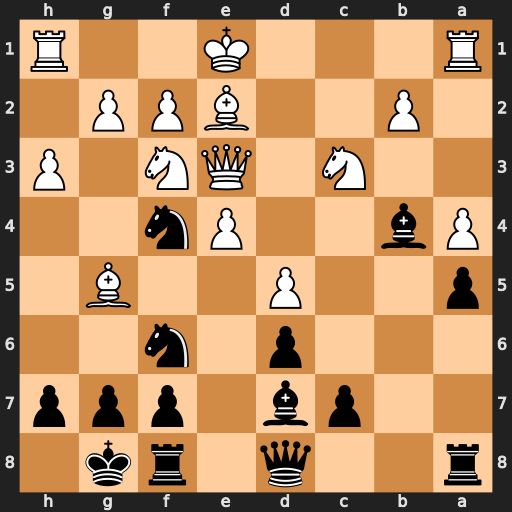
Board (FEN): r2q1rk1/2pb1ppp/3p1n2/p2P2B1/Pb2Pn2/2N1QN1P/1P2BPP1/R3K2R
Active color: b
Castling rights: KQ
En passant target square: -
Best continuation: Nxg2+ Kf1 Nxe3+